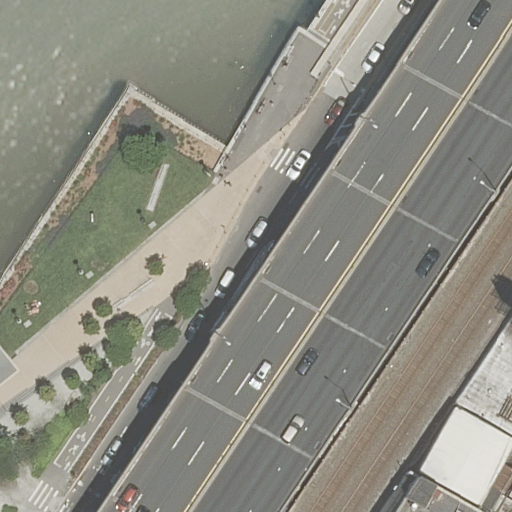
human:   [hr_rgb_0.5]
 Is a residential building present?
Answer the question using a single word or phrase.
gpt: yes

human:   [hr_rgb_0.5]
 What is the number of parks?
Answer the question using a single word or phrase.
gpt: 1

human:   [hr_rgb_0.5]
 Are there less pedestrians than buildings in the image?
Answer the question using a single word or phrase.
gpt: yes

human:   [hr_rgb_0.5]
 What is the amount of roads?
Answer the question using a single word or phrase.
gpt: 12

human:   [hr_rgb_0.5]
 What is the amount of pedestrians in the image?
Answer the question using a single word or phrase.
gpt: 1

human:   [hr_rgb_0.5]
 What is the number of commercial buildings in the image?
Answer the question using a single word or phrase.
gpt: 0

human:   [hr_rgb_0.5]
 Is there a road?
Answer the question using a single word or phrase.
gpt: yes

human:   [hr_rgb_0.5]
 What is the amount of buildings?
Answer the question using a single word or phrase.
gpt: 3

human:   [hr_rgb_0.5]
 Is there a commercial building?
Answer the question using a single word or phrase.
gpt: no

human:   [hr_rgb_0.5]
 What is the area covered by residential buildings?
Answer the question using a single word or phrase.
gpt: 1388m2

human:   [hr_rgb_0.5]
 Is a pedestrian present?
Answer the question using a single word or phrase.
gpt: yes

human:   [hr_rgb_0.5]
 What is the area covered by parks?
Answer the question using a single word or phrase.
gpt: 7090m2

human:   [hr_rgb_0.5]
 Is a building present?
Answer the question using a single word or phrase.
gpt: yes

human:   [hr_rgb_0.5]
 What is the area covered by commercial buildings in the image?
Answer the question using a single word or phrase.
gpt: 0m2

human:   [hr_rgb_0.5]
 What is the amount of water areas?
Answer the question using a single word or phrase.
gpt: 1

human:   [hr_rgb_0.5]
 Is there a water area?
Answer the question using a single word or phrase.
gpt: yes

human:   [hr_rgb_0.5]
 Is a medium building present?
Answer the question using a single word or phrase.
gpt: no

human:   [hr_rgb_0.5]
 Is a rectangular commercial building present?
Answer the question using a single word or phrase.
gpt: no

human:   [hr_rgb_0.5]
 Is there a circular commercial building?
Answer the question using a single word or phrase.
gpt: no

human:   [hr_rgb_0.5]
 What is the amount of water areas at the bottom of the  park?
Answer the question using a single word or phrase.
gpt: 0

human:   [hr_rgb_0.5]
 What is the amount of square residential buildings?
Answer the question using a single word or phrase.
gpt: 0

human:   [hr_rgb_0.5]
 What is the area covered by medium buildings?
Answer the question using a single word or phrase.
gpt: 0m2

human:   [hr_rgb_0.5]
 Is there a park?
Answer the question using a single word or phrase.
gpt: yes

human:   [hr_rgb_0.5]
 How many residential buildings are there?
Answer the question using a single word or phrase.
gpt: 3

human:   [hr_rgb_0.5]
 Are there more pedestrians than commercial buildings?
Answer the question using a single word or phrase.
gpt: yes

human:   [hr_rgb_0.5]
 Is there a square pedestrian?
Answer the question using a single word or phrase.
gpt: no

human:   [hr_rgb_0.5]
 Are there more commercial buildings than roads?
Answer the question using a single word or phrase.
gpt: no

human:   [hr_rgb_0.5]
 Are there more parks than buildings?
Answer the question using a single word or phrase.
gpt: no

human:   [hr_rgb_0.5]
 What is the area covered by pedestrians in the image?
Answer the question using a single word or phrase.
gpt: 1575m2

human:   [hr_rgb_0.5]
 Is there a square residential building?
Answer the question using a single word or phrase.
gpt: no

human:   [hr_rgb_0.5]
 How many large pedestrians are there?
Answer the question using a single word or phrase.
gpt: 1

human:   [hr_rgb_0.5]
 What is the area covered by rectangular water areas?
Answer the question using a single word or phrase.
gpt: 0m2

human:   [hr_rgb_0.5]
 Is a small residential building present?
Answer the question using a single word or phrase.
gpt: yes

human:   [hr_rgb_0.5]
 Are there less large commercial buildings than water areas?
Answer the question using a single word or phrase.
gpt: yes

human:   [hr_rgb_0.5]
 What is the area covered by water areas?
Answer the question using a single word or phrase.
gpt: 1692m2

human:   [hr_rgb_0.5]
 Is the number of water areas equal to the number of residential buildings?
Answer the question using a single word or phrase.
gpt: no

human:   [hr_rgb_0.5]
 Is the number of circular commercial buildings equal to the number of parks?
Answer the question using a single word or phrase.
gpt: no

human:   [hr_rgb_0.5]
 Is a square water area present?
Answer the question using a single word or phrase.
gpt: no

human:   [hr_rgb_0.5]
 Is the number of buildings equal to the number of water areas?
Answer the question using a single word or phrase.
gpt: no

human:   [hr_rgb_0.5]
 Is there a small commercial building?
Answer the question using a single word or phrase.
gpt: no

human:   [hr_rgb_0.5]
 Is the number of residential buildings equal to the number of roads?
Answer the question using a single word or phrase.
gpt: no

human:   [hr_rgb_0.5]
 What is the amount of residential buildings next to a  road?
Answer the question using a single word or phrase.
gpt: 3

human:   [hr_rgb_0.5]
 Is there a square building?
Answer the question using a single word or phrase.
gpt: no

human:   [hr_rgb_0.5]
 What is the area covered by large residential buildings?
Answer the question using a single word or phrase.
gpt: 1345m2

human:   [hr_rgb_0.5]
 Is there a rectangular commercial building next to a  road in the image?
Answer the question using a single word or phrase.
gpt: no

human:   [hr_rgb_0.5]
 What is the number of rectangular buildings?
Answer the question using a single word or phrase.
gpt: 2

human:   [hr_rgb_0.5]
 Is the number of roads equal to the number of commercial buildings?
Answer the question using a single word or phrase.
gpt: no

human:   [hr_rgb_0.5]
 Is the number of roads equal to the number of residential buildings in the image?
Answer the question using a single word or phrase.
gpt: no

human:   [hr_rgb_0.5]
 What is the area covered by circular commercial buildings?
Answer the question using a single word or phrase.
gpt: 0m2

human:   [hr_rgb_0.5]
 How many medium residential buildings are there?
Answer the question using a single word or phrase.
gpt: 0

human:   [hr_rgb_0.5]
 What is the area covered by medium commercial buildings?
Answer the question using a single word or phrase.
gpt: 0m2

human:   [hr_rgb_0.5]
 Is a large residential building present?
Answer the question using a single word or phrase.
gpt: yes

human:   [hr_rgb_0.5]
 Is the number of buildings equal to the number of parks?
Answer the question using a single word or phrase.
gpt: no

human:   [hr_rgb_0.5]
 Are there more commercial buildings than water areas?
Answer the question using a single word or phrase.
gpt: no

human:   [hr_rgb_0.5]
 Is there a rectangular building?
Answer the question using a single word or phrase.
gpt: yes

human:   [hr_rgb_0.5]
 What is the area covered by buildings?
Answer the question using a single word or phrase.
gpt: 1388m2

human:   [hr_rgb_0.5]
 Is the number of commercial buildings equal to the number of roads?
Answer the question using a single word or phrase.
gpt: no

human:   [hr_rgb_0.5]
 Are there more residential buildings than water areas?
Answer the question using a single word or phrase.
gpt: yes

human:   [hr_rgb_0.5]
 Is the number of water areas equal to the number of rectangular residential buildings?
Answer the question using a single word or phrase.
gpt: no

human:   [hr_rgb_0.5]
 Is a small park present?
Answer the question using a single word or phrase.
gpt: no

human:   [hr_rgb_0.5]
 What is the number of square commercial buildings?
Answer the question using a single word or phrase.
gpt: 0

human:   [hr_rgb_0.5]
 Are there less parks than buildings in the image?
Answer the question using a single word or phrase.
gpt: yes

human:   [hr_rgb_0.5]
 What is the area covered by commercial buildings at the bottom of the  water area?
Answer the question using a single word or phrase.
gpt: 0m2

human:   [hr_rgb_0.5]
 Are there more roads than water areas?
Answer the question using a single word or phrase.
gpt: yes